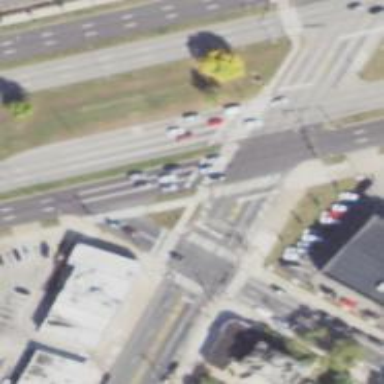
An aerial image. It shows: Marked crossing on footway.